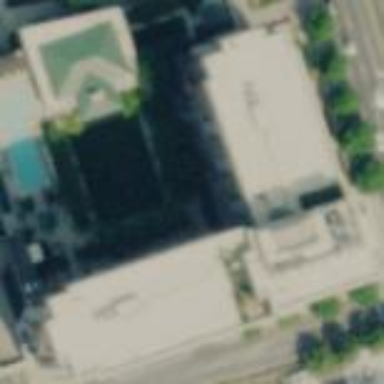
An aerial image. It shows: Part of building.